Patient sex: M
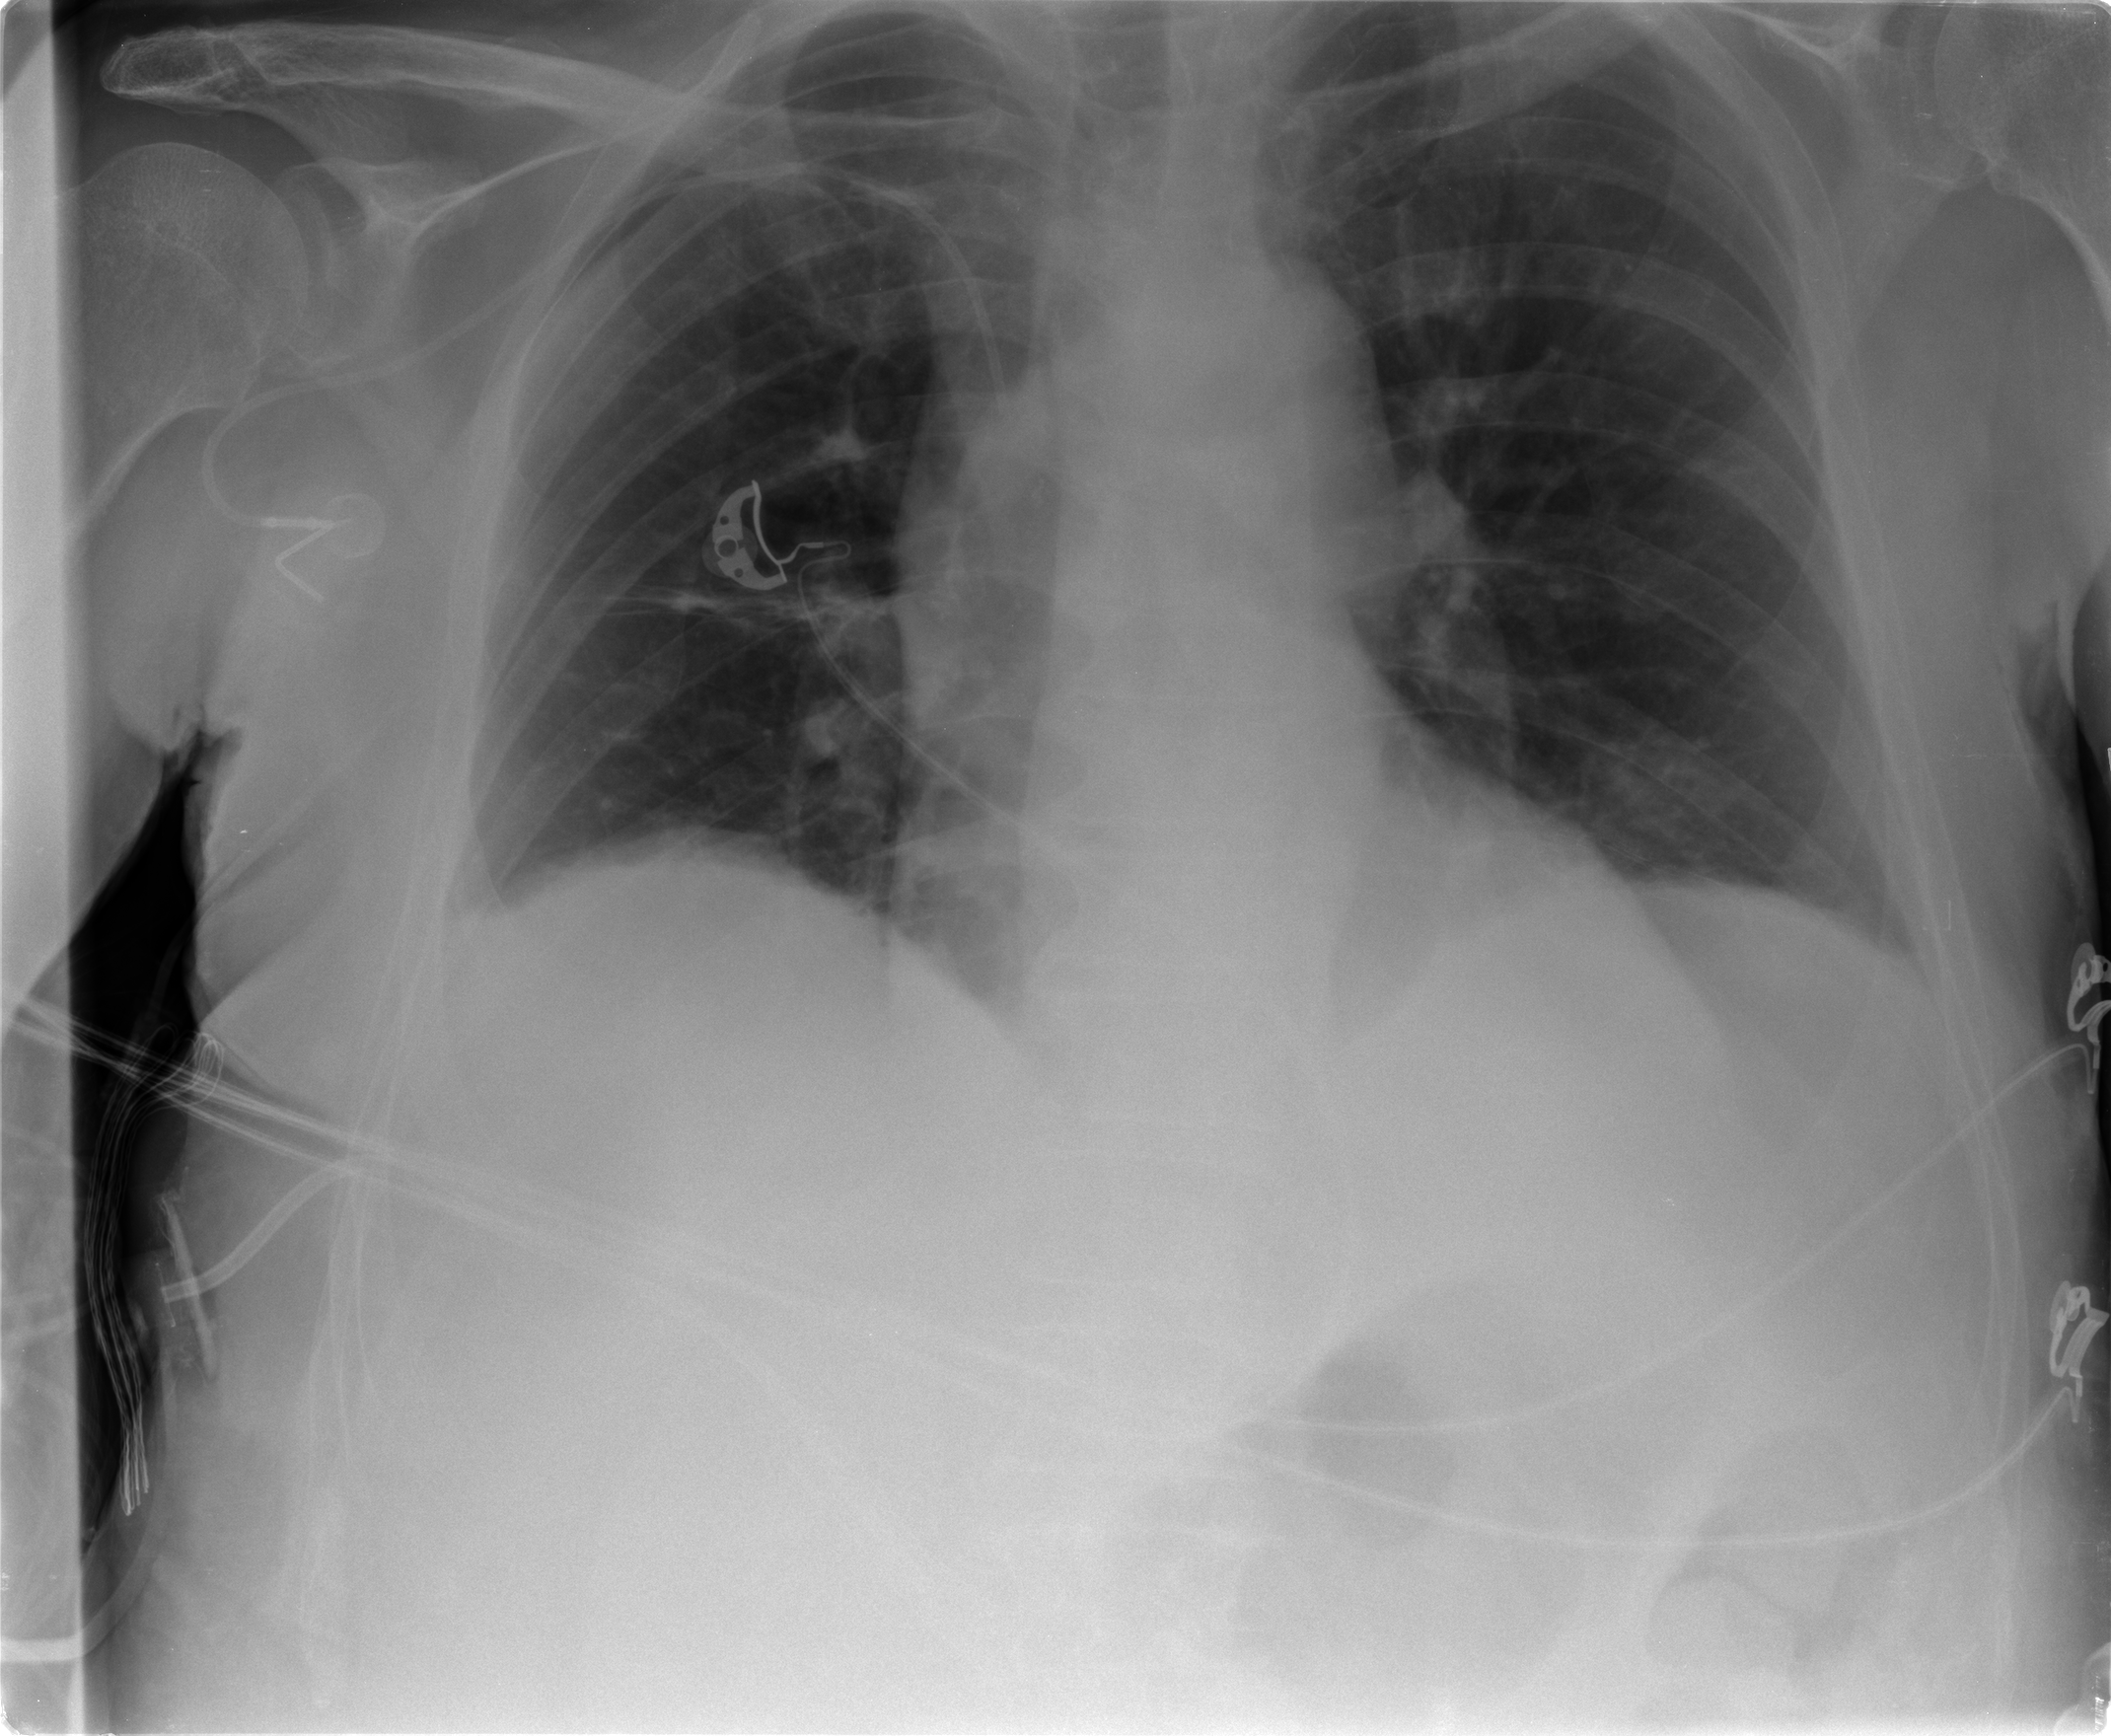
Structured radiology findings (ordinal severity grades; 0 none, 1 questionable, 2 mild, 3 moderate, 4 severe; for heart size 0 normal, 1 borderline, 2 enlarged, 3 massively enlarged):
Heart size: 0
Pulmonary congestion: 0
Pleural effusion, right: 0
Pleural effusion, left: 0
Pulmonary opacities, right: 0
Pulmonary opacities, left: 0
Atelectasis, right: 0
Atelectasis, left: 2